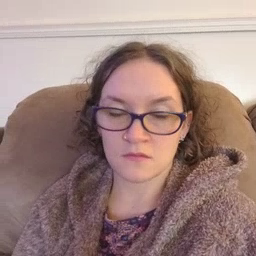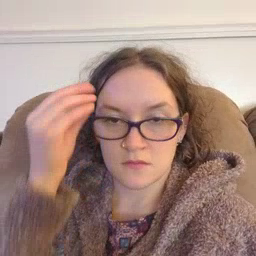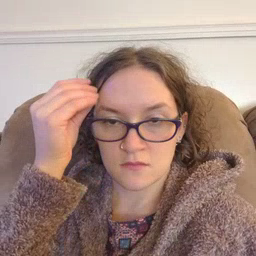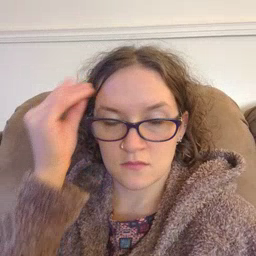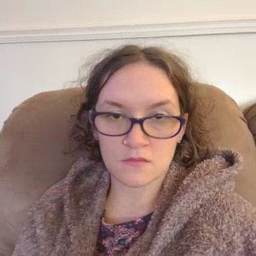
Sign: think